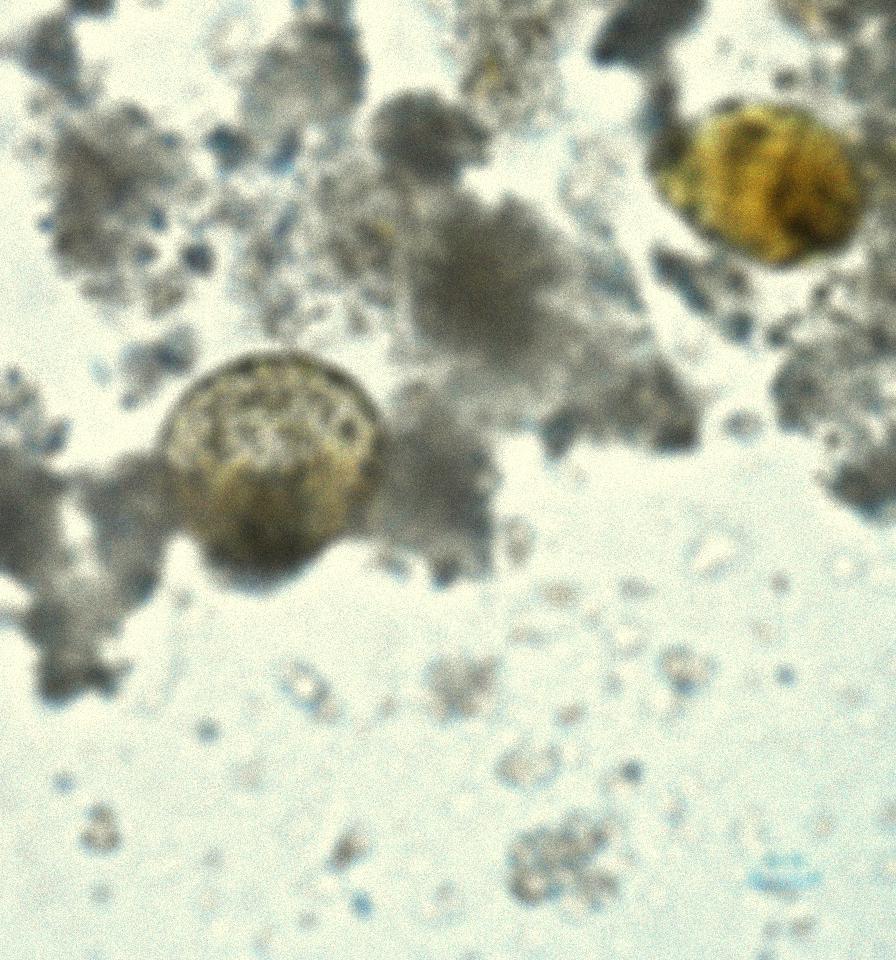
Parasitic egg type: Ascaris lumbricoides